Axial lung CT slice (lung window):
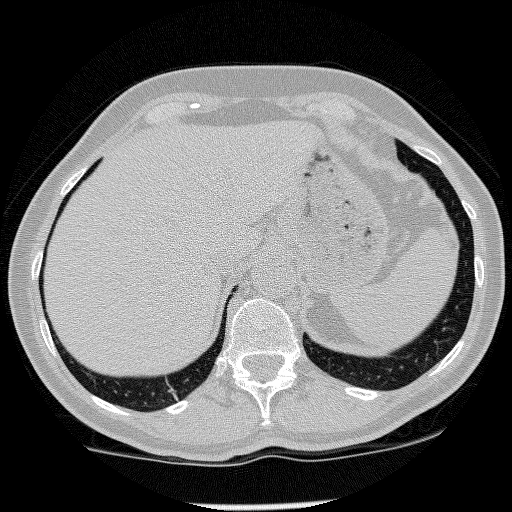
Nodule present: no